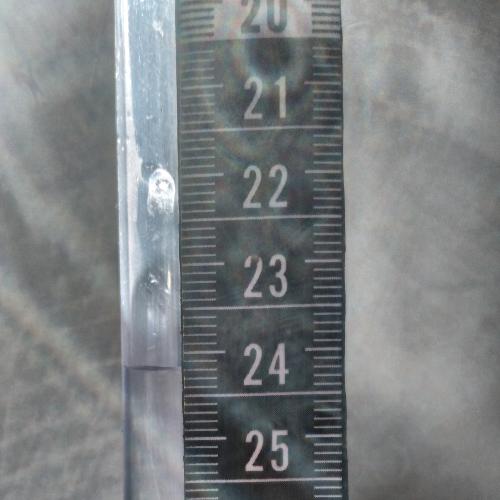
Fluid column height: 24.2 cm